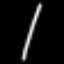
Label: line